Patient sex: F
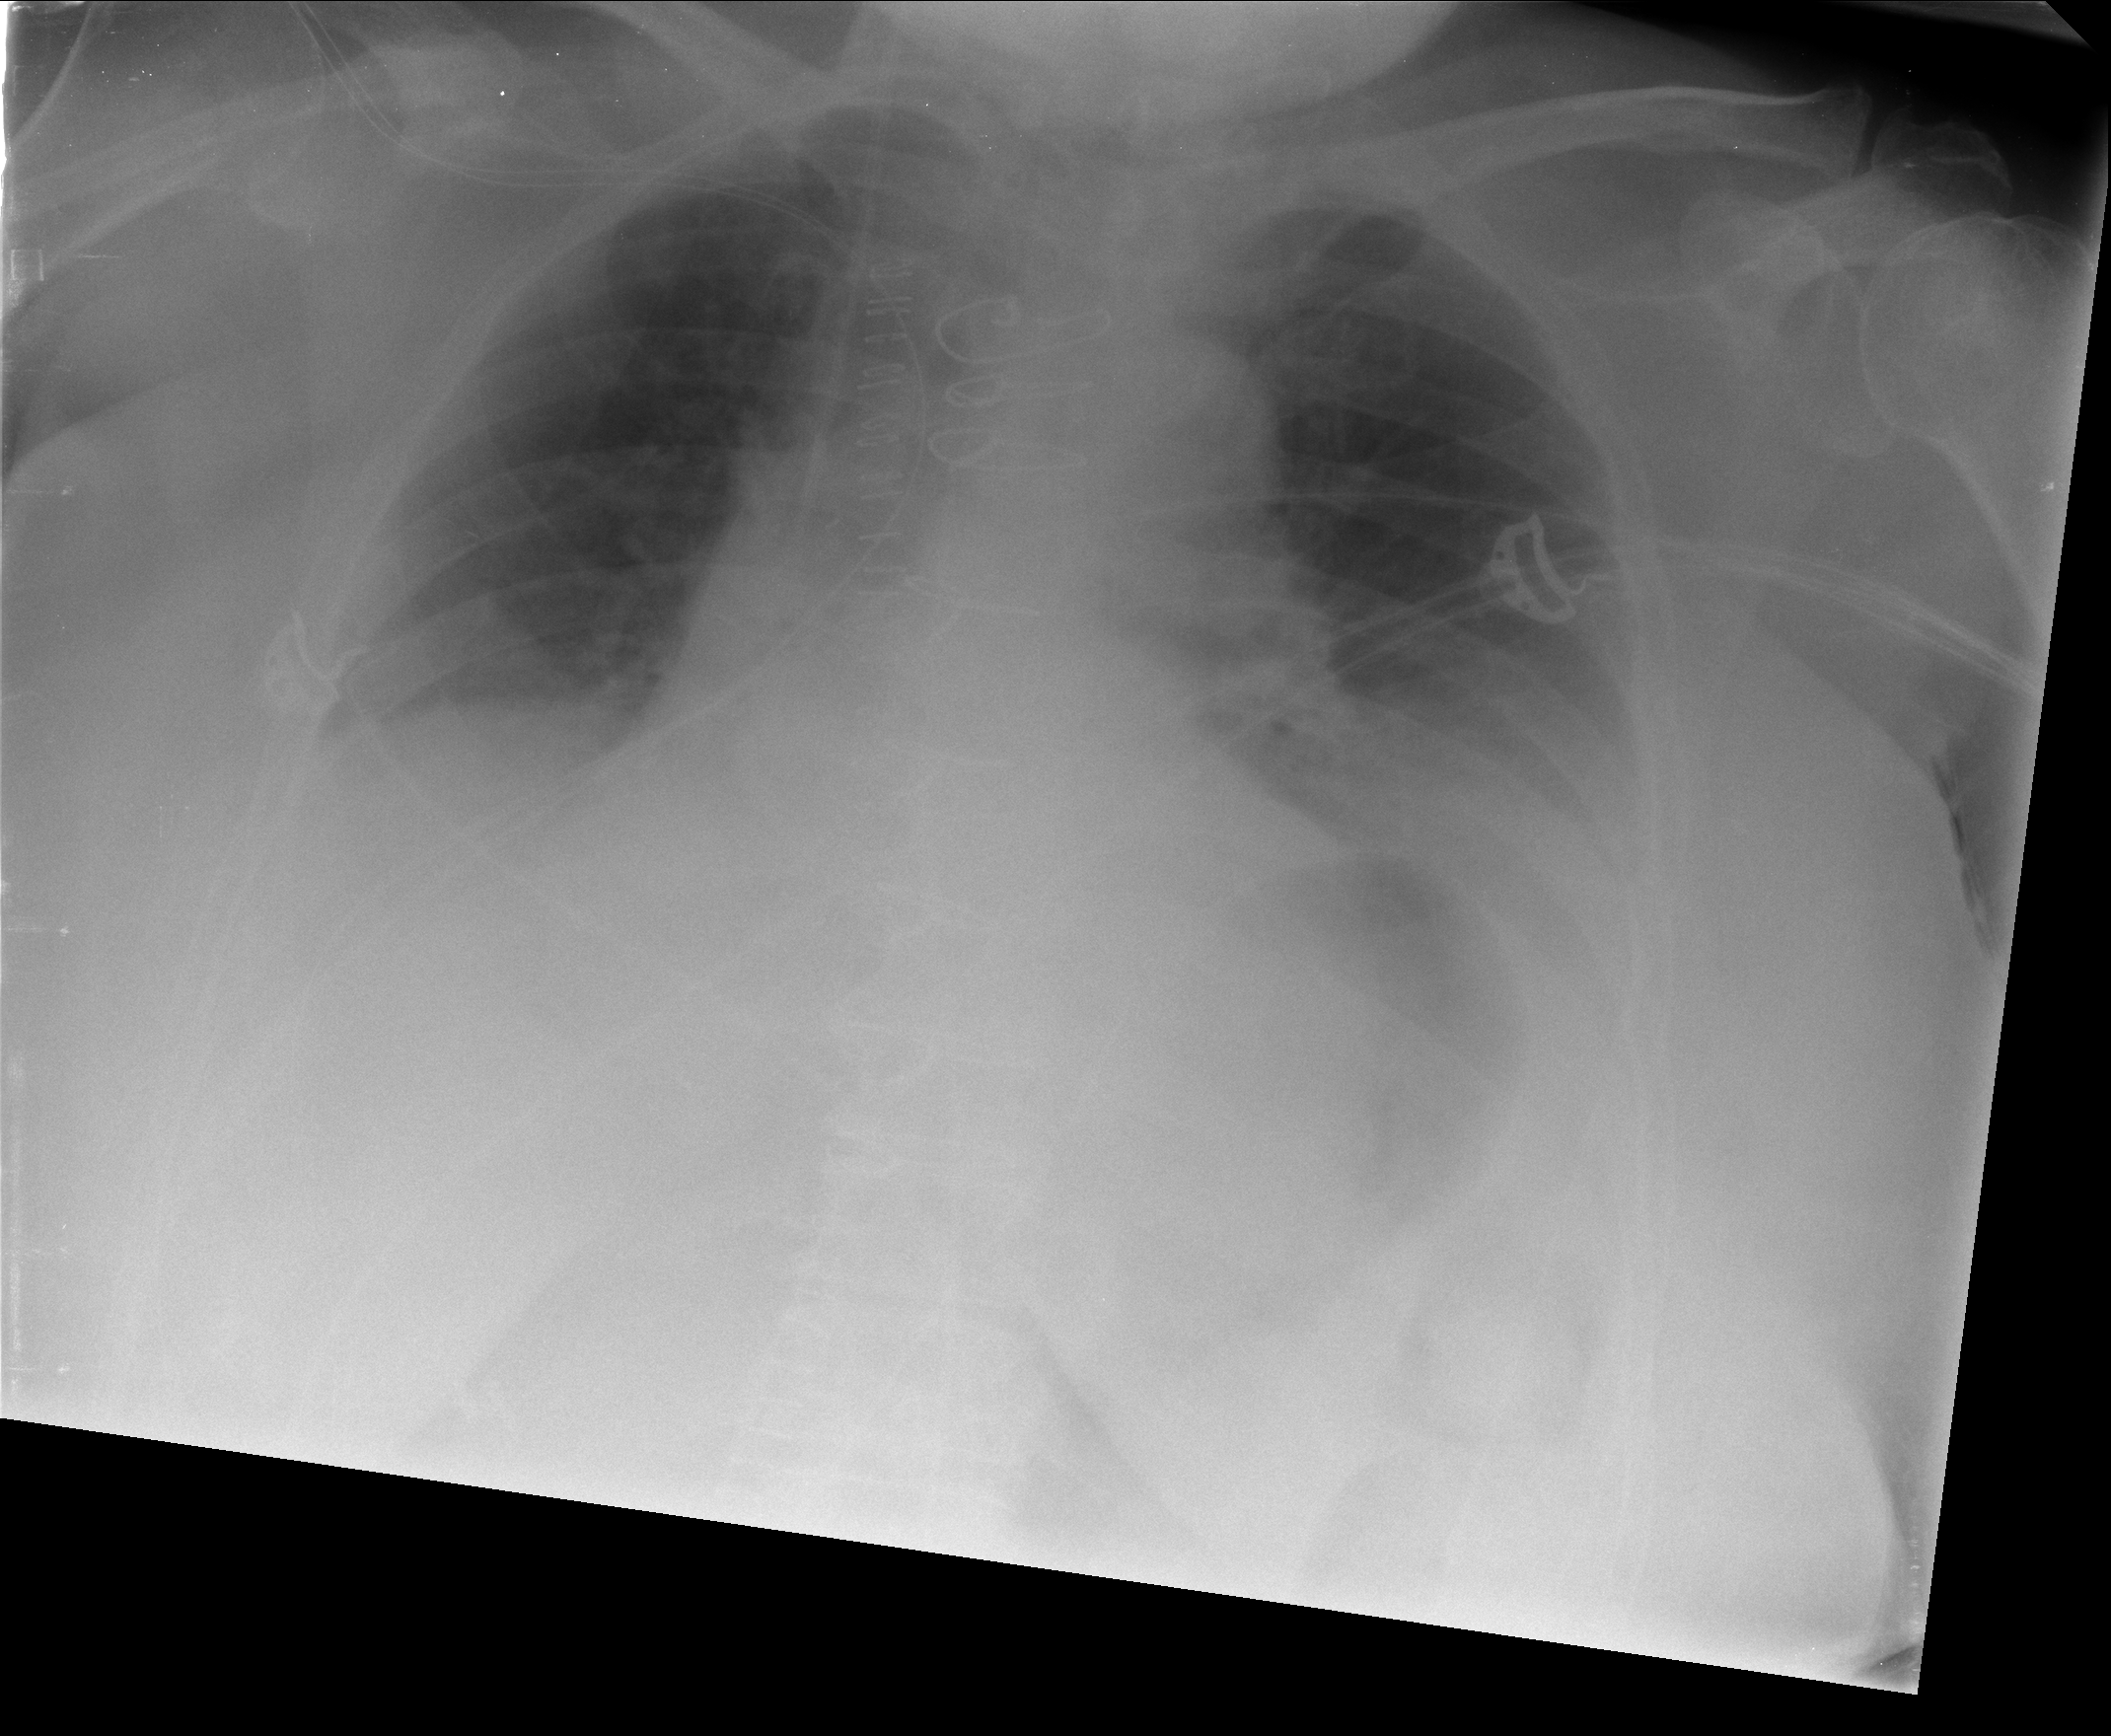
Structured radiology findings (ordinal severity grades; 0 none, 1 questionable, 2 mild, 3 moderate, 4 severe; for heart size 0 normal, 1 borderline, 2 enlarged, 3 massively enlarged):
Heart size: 2
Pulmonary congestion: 0
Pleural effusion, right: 1
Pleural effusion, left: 2
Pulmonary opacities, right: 0
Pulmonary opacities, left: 1
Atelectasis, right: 2
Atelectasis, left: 2